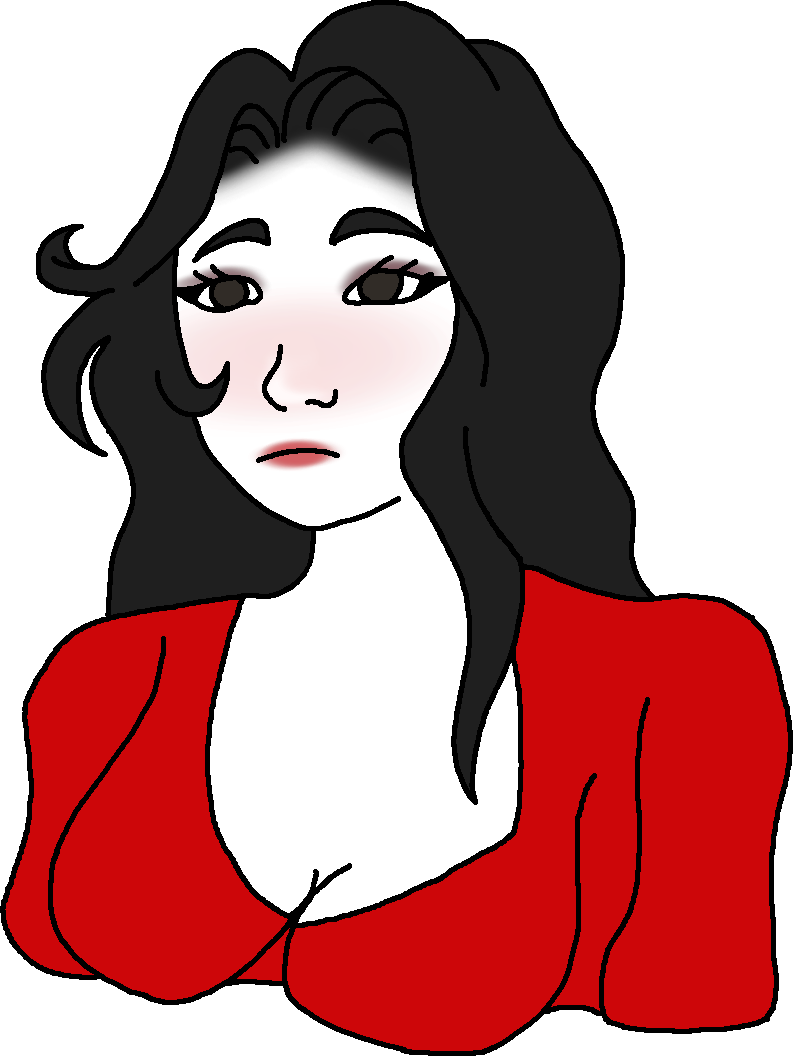
Label: 5_Doomer_Girl